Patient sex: M
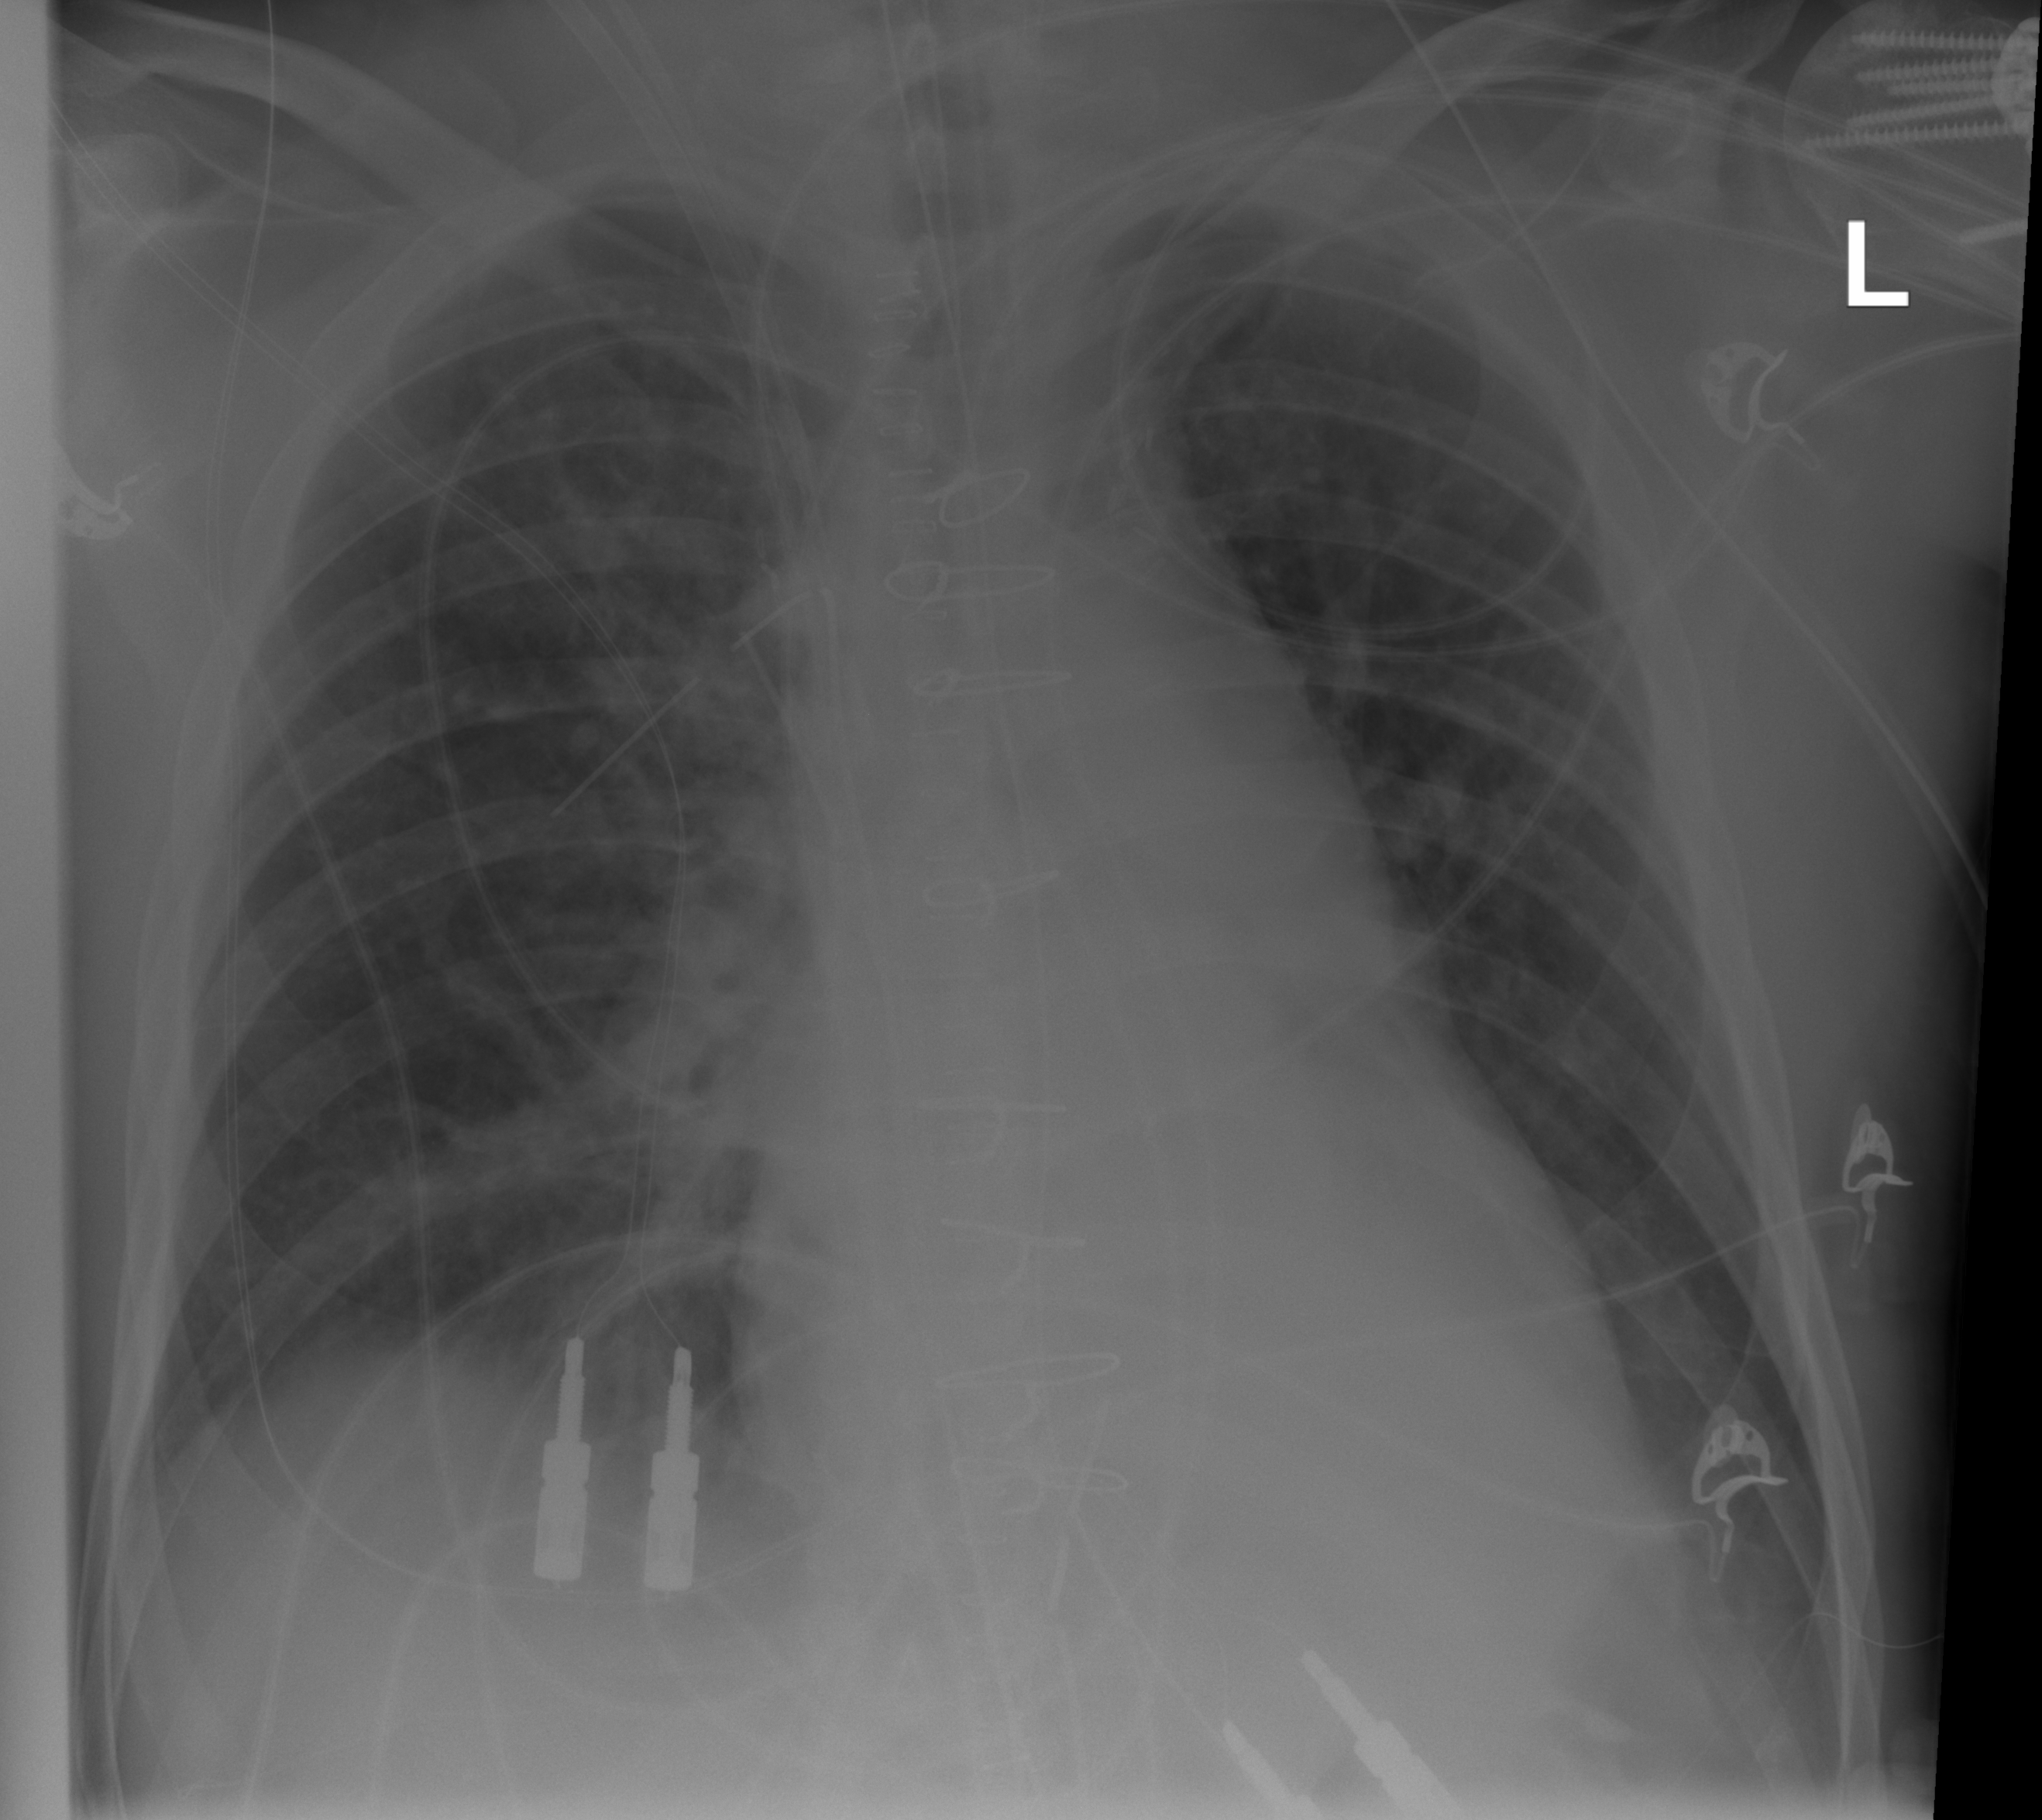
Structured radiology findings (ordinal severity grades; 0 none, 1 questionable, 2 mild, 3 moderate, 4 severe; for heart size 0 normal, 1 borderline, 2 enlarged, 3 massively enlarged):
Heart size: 1
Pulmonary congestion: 2
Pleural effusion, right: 2
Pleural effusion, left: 0
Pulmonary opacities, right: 2
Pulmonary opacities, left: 0
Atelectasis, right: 2
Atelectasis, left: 0